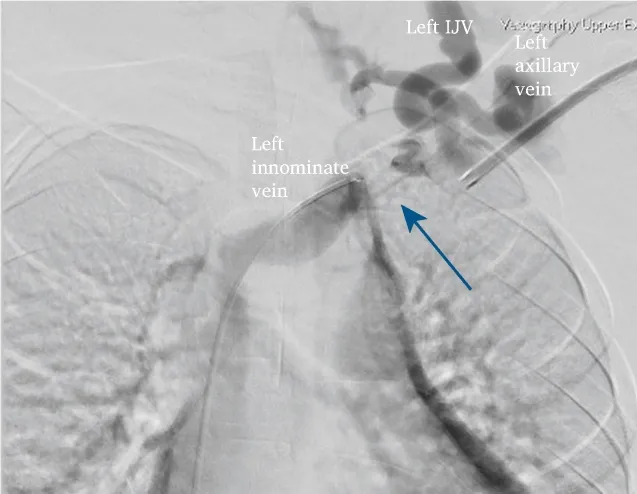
Left subclavian vein occlusion (blue arrow) demonstrated by venogram through the left arm and right femoral approach. IJV = internal jugular vein. (For interpretation of the references to color in this figure legend, the reader is referred to the Web version of this article).
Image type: radiology (x_ray)